Question: I want to create a special place where I show a picture. It should have scroll bars (both horizontal and vertical) that look like this:

How can I get this look? Can I do it with an 'iframe'? With a 'div'?
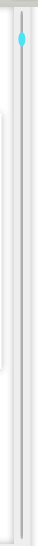
Answer: Using a <URL> would probably be quickest and easiest
The <URL> one is very easy to use and easy to skin